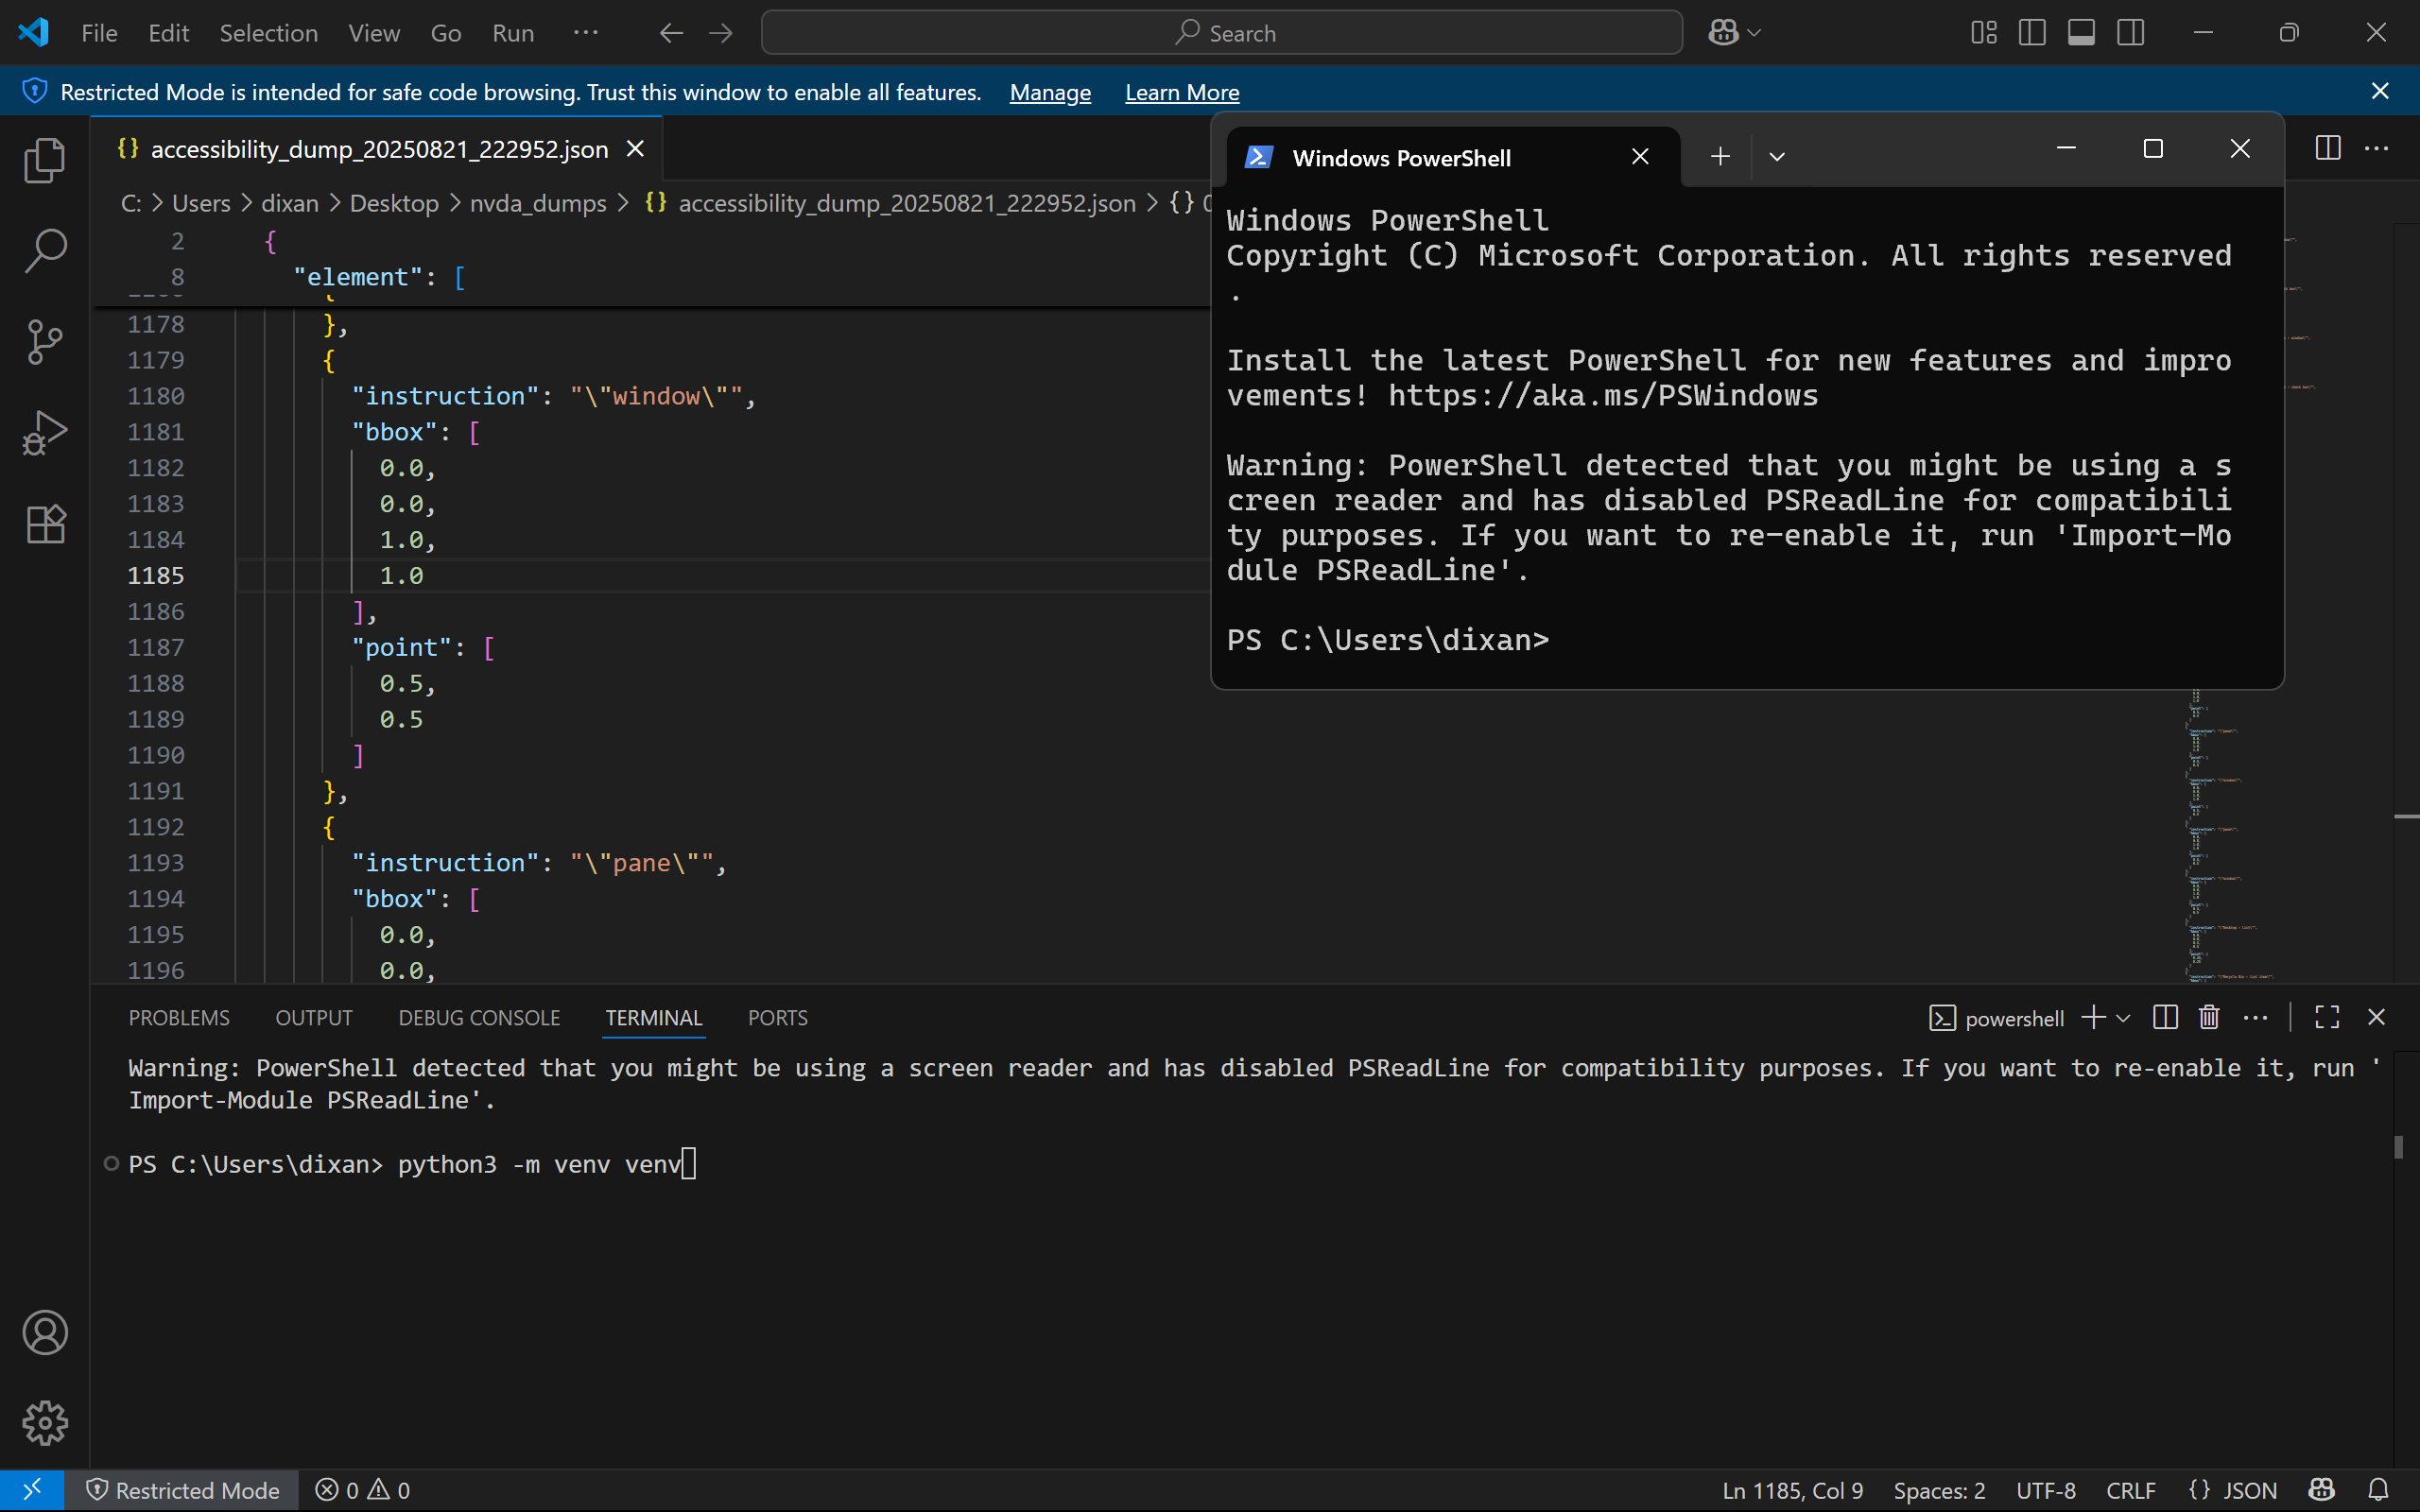
UI elements on screen:
"Desktop - window"
"Untitled document - Google Docs - window"
"System - menu bar - Contains commands to manipulate the window"
"System - menu item"
"title bar - value: Untitled document - Google Docs"
"Minimise - button - Moves the window out of the way"
"Maximise - button - Makes the window full screen"
"Close - button - Closes the window"
"Tom Holland and Gordon Ramsay Bond Over A Spicy Fried Chicken Sandwich - YouTube - window"
"System - menu bar - Contains commands to manipulate the window"
"System - menu item"
"title bar"
"Minimise - button - Moves the window out of the way"
"Maximise - button - Makes the window full screen"
"Close - button - Closes the window"
"Amazon.co.uk: Low Prices in Electronics, Books, Sports Equipment & more - window"
"System - menu bar - Contains commands to manipulate the window"
"System - menu item"
"title bar"
"Minimise - button - Moves the window out of the way"
"Maximise - button - Makes the window full screen"
"Close - button - Closes the window"
"Home - BBC News - window"
"System - menu bar - Contains commands to manipulate the window"
"System - menu item"
"title bar - value: Home - BBC News"
"Minimise - button - Moves the window out of the way"
"Maximise - button - Makes the window full screen"
"Close - button - Closes the window"
"window"
"Taskbar - pane"
"pane"
"Running applications - pane"
"Windows PowerShell - window"
"System - menu bar - Contains commands to manipulate the window"
"System - menu item"
"Minimise - button - Moves the window out of the way"
"Maximise - button - Makes the window full screen"
"Close - button - Closes the window"
"Windows PowerShell - pane"
"window"
"UI element"
"DesktopWindowXamlSource - pane"
"pane"
"tab control"
"list"
"Windows PowerShell - tab"
"graphic"
"Windows PowerShell - text"
"Close Tab - button"
" - text"
"New Tab - split button - Press the button to open a new terminal tab with your default profile. O..."
" - button"
" - text"
"More options - button"
"button"
" - text"
"button"
" - text"
"button"
" - text"
"UI element"
"Windows PowerShell - terminal"
"Vertical - scroll bar - value: 0"
"Vertical Small Decrease - button"
" - text"
"Vertical Large Increase - button"
"Vertical Small Increase - button"
" - text"
"System - menu bar"
"System - menu item"
"Minimise - button"
"Maximise - button"
"Close - button"
"accessibility_dump_20250821_222656.json - Visual Studio Code - pane"
"pane"
"Minimize - button"
"Maximize - button"
"Restore - button"
"Close - button"
"pane"
"accessibility_dump_20250821_222656.json - Visual Studio Code - document"
"section"
"pane"
"window"
"UI element"
"window"
"UI element"
"accessibility_dump_20250821_222656.json - Visual Studio Code - window"
"accessibility_dump_20250821_222656.json - Visual Studio Code - pane"
"pane"
"Minimize - button"
"Maximize - button"
"Close - button"
"pane"
"accessibility_dump_20250821_222656.json - Visual Studio Code - document"
"section"
"pane"
"window"
"UI element"
"System - menu bar - Contains commands to manipulate the window"
"System - menu item"
"Settings - window - value: Settings"
"Minimise Settings - button"
"Restore Settings - button"
"Close Settings - button"
"Welcome to NVDA - window"
"title bar - value: Welcome to NVDA"
"Close - button - Closes the window"
"Welcome to NVDA - dialog - Welcome to NVDA!
Most commands for controlling NVDA require you to hol..."
"Welcome to NVDA! - window"
"Welcome to NVDA! - text"
"Most commands for controlling NVDA require you to hold down the NVDA key while pressing other key..."
"Options - window"
"Options - grouping"
"Keyboard layout: - window"
"Keyboard layout: - text"
"Keyboard layout: - window"
"Keyboard layout: - combo box - value: laptop"
"Keyboard layout: - text - value: laptop"
"Open - button"
"Use CapsLock as an NVDA modifier key - window"
"Use CapsLock as an NVDA modifier key - check box"
"Start NVDA after I sign in - window"
"Start NVDA after I sign in - check box"
"Show this dialog when NVDA starts - window"
"Show this dialog when NVDA starts - check box"
"OK - window"
"OK - button"
"Windows Input Experience - window"
"Spotify – Liked Songs - document"
"section"
"Program Manager - window"
"Program Manager - pane"
"window"
"pane"
"Desktop - window"
"Desktop - list"
"Recycle Bin - list item"
"Adobe Acrobat - list item"
"Adobe Digital Editions 4.5 - list item"
"Attack SharkX3Mouse - list item"
"Audacity - list item"
"Edit - list item"
"HP Support Assistant - list item"
"Imaging Edge Desktop - list item"
"NVDA - list item"
"Remote - list item"
"Riot Client - list item"
"Ryzen Controller - list item"
"Steam - list item"
"VALORANT - list item"
"Viewer - list item"
"AddonTemplate-master - list item"
"nvda_dumps - list item"
"Screenshots - list item"
"treetojson - list item"
"Tree2JSON.nvda-addon - list item"
"treetojson.zip - list item"